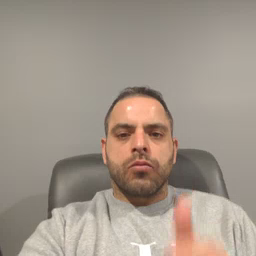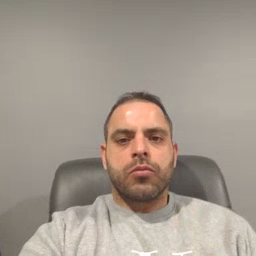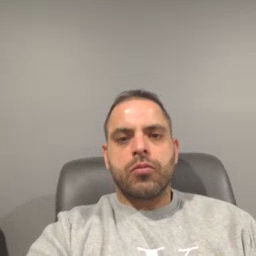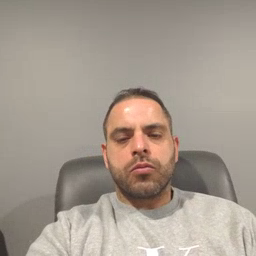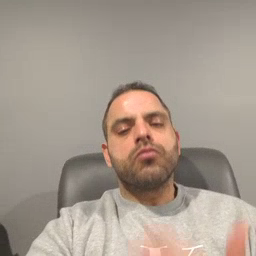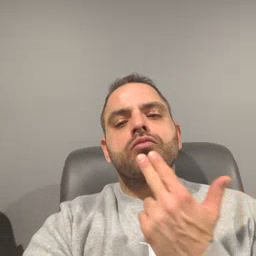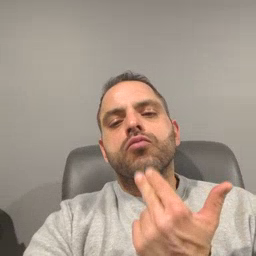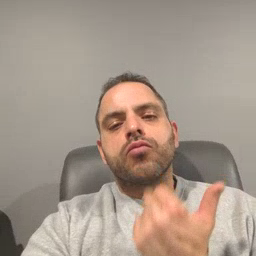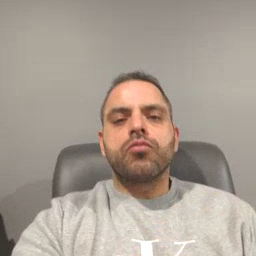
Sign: cute